Question:
I have two tables Role and Right, and hibernate created 1 table role_right as a result of Many to Many mapping.
Now I want to get all corresponding to seperately
like
'''
admin--> create user, data entry, login, logout
data entry operator--> data entry, logout, login
data analyst--> data analysis, logout, login
'''
Help me to solve this. here is my code
'''
@Entity
@Table(name="UserRole")
public class UserRole implements Serializable {
@Id @GeneratedValue(strategy = GenerationType.AUTO)
@Column(name="RoleID", unique=true, nullable=false)
private int roleId;
@Column(name="RoleName", nullable=false)
private String roleName;
@Column(name="RoleRight")
private String roleRight;
@ManyToMany
@JoinTable(name="Role_Right",joinColumns=@JoinColumn(name="Role_Id"),
inverseJoinColumns=@JoinColumn(name="Right_Id"))
private Collection<UserRights> userRoleMapping = new ArrayList<UserRights>();
public Collection<UserRights> getUserRoleMapping() {
return userRoleMapping;
}
public void setUserRoleMapping(Collection<UserRights> userRoleMapping) {
this.userRoleMapping = userRoleMapping;
}
public String getRoleRight() {
return roleRight;
}
public void setRoleRight(String roleRight) {
this.roleRight = roleRight;
}
public int getRoleId() {
return roleId;
}
public void setRoleId(int roleId) {
this.roleId = roleId;
}
public String getRoleName() {
return roleName;
}
public void setRoleName(String roleName) {
this.roleName = roleName;
}
}
'''
'''
@Entity
@Table(name="UserRights")
public class UserRights implements Serializable {
@Id @GeneratedValue(strategy = GenerationType.AUTO)
@Column(name="RightID", unique=true, nullable=false)
private int rightId;
@Column(name="RightName", nullable=false)
private String rightName;
@ManyToMany(mappedBy="userRoleMapping")
private Collection<UserRole> userRightsMapping = new ArrayList<UserRole>();
public Collection<UserRole> getUserRightsMapping() {
return userRightsMapping;
}
public void setUserRightsMapping(Collection<UserRole> userRightsMapping) {
this.userRightsMapping = userRightsMapping;
}
public int getRightId() {
return rightId;
}
public void setRightId(int rightId) {
this.rightId = rightId;
}
public String getRightName() {
return rightName;
}
public void setRightName(String rightName) {
this.rightName = rightName;
}
}
'''
I tried some thing like this
'''
session.getUserRightsMapping()
'''
this query is very close to what i want
String query = "select Role_Id, RightName FROM userrights join role_right on "
+ "userrights.RightID = role_right.Right_Id";
but don't know what to do further
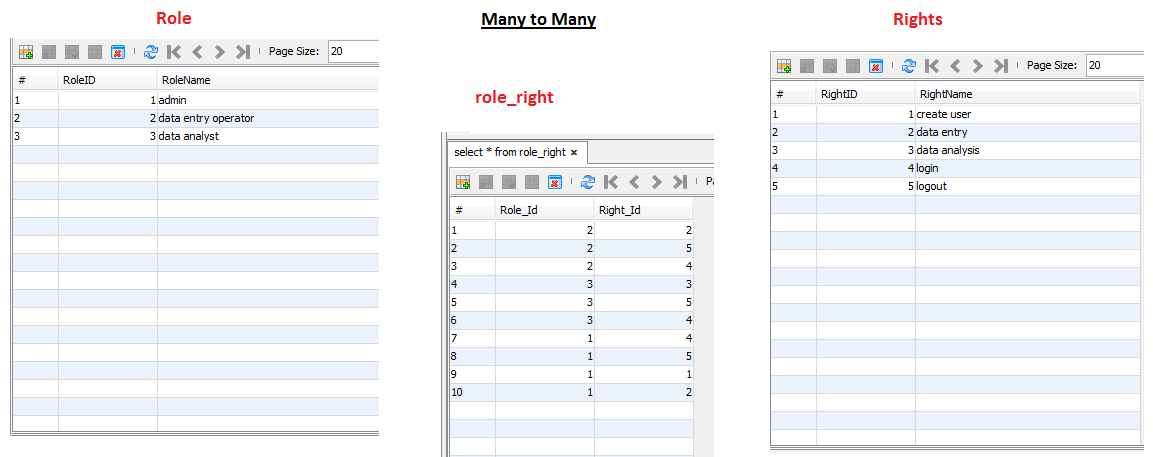
Answer: First of all, to make things clearer, I would start by renaming your entities and fields:
- 'UserRole''rights'- 'UserRight''roles'
Now, the simplest thing to do is just to get all the roles, and to fetch the rights of each role in a single query:
'''
String hql = "select role from UserRole role left join fetch role.rights";
List<UserRole> roles = session.createQuery(hql).list()
// now you can iteratr through the roles, and for each role, iterate through its rights
'''
If you really just want to have all the role_name/right_name associations, then use the following code:
'''
String hql = "select role.name, right.name from UserRole role"
+ " inner join role.rights right";
List<Object[]> rows = session.createQuery(hql).list();
'''
And each Object[] element of the returned list contains two elements: the role name and the right name. Note that the roles which don't have any right are not returned by this query.
All this is very well explained in the <URL>. Read it.